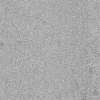
Atmospheric dust classification: dusty